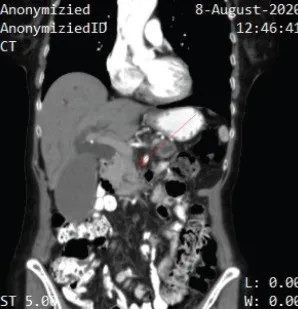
(a): Contrast-enhanced CT - coronal section - showing a mass at the head of the pancreas, encasing the superior mesenteric vein.
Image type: radiology (ct)